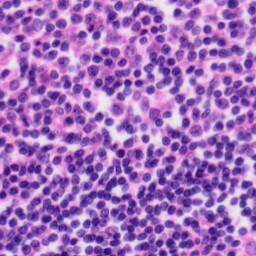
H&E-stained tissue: Tonsil